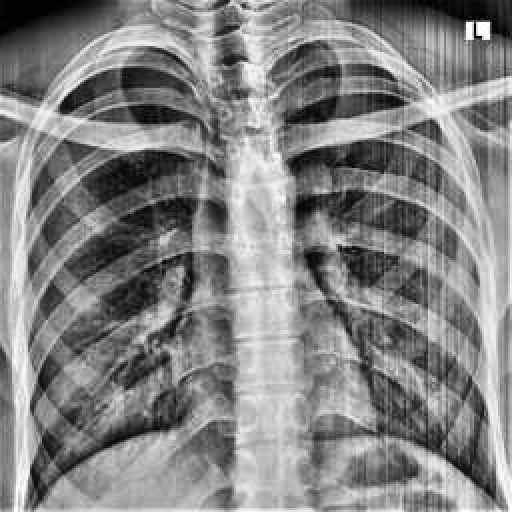
Finding: NORMAL